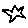
Label: star